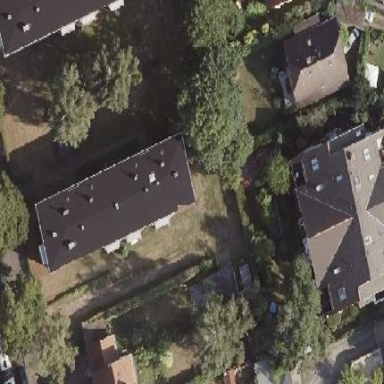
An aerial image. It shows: Apartment building with flat roof.